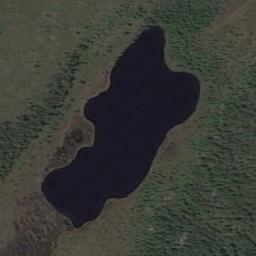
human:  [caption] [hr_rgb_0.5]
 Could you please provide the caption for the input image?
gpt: There are many trees around the lake .

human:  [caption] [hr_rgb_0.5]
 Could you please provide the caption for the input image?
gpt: The lake lies in a sparse forest and the water is dark blue .

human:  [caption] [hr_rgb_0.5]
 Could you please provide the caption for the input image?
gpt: An irregularly shaped blue lake on the ground with green vegetation .

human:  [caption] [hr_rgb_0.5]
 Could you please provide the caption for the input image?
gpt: There are green Spaces and paths beside the lake in the picture .

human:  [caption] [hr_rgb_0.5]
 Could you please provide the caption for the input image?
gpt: There are green meadows and some bare land around the lake .